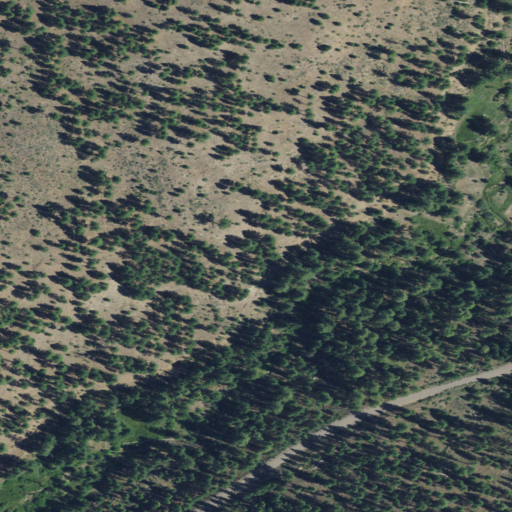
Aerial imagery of valley in Oregon named Salt Canyon containing shrub, evergreen forest, and woody wetlands